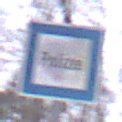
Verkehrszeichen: Polizei
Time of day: Midday
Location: Outdoor (Nature)
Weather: Overcast
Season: Autumn
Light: Natural